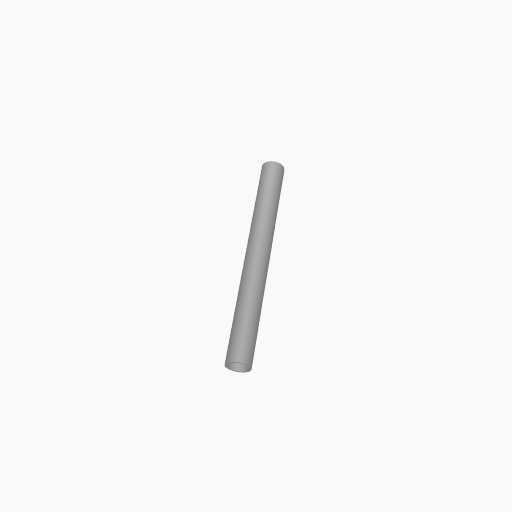
Part: AluminumTube27ID32OD300